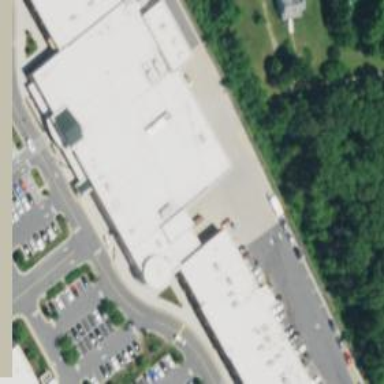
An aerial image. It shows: Retail building housing supermarket.